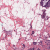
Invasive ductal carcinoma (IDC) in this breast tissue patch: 1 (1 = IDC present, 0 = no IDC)